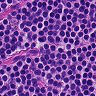
Metastatic tissue present: no